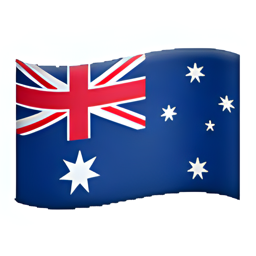
Name: flag for australia
Emoji: 🇦🇺
Group: Flags
Sub-group: country-flag